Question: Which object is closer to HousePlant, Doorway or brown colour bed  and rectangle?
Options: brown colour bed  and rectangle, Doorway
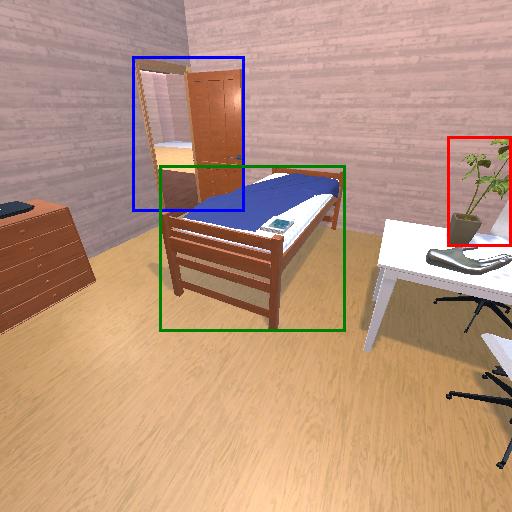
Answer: brown colour bed  and rectangle